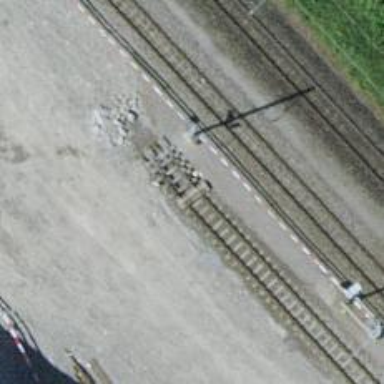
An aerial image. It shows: Abandoned railway siding with 1 track. The electrification system used contact lines.